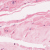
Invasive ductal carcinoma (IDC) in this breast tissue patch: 0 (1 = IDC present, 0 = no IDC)